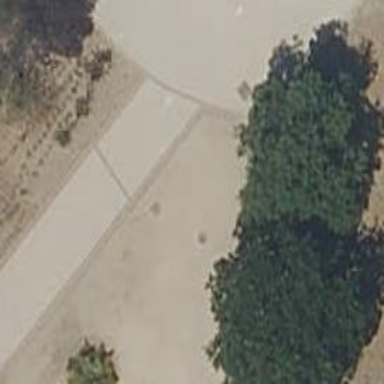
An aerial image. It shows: Compacted footway.